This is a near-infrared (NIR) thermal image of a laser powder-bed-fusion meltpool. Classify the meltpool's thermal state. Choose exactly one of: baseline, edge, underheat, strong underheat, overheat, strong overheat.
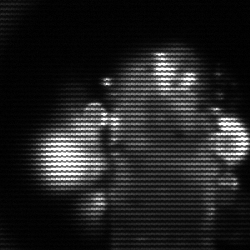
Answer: strong underheat